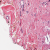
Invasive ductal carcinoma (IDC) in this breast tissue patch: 0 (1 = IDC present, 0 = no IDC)